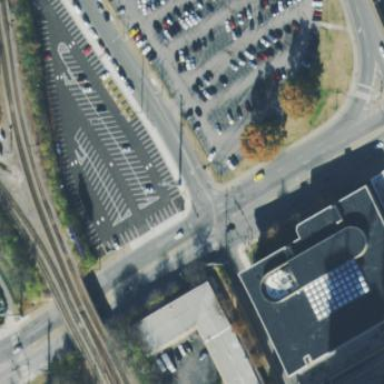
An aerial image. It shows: Paved parking area.